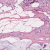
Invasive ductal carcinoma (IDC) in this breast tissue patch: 1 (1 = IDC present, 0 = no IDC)